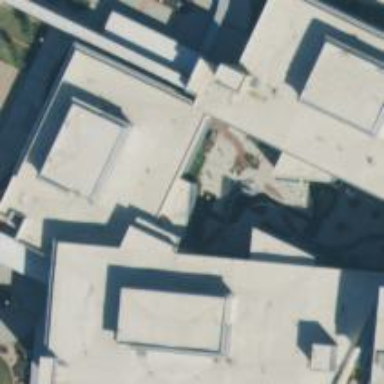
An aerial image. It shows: Hospital building.